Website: crate-barrel
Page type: review-order
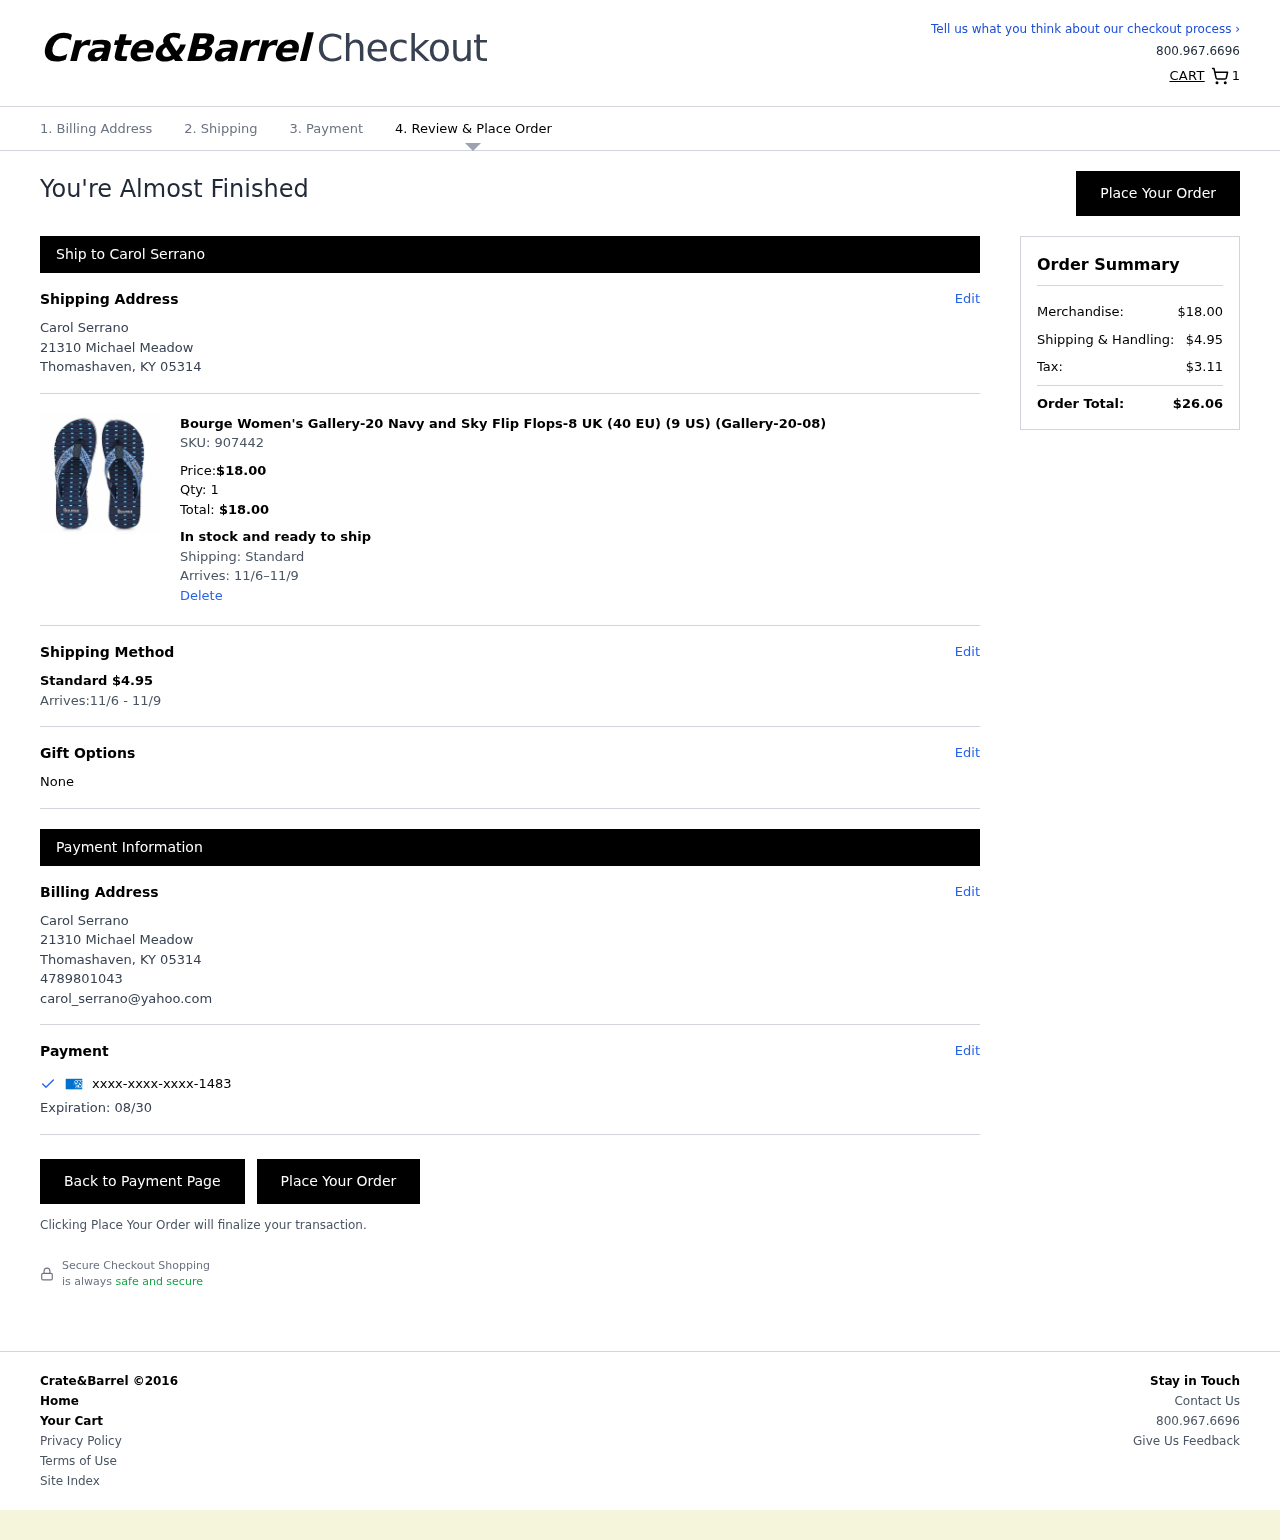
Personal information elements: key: PII_CARD_EXPIRY
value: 08/30
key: PII_CARD_LAST4
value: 1483
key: PII_EMAIL
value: carol_serrano@yahoo.com
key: PII_FULLNAME
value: Carol Serrano
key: PII_PHONE
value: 4789801043
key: PII_FIRSTNAME
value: Carol
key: PII_LASTNAME
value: Serrano
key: PII_FULLNAME2
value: Carol Serrano
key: PII_FULLNAME3
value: Carol Serrano
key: PII_FIRSTNAME2
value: Carol
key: PII_FIRSTNAME3
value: Carol
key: PII_LASTNAME2
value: Serrano
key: PII_LASTNAME3
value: Serrano
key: PII_FIRSTNAME_DERIVED
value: Carol
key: PII_LASTNAME_DERIVED
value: Serrano
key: PII_FULLNAME_DERIVED
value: Carol Serrano
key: PII_NAME_FULL_DERIVED
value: Carol Serrano
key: PII_STREET
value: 21310 Michael Meadow
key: PII_CITY
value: Thomashaven
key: PII_STATE_ABBR
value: KY
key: PII_POSTCODE
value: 05314
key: PII_POSTCODE_FULL
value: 05314
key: PII_POSTCODE_NUMERIC
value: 5314
Product elements: key: PRODUCT1_NAME
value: Bourge Women's Gallery-20 Navy and Sky Flip Flops-8 UK (40 EU) (9 US) (Gallery-20-08)
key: PRODUCT1_PRICE
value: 18
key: PRODUCT1_QUANTITY
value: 1
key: PRODUCT1_TOTAL
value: $18.00
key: PRODUCT_SKU_ID
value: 907442
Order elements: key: ORDER_NUM_ITEMS
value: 1
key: ORDER_DELIVERY_RANGE
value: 11/6–11/9
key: ORDER_SHIPPING_COST2
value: $4.95
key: ORDER_DELIVERY_RANGE2
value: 11/6 - 11/9
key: ORDER_SUBTOTAL
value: $18.00
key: ORDER_SHIPPING_COST3
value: $4.95
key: ORDER_TAX
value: $3.11
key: ORDER_TOTAL
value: $26.06